Question: I have a big Circle and about 30 small bubbles which are inside the big one. The small bubbles can not go out of the big Circle, and when on of the small bubbles meets another they deflect to the opposite direction.
This is the code for the deflection of two small circles:
'''
var xVelocityBubble1 = Math.random();
var yVelocityBubble1 = Math.random();
var xVelocityBubble2 = Math.random();
var yVelocityBubble2 = Math.random();
moveBubbles = function() {
xbubble1 += xVelocityBubble1;
ybubble1 += yVelocityBubble1;
xbubble2 -= xVelocityBubble2;
xbubble2 -= yVelocityBubble2;
if (Math.sqrt(Math.pow(xbubble1 - xbubble2, 2) + Math.pow(ybubble1 - ybubble2, 2)) < radius * 2) {
xVelocityBubble1 *= -1;
yVelocityBubble1 *= -1;
xVelocityBubble2 *= -1;
yVelocityBubble2 *= -1;
}
}
'''

Now, here is the problem. As you can see on this picture, sometimes my bubbles are colliding, and I do not know why. Everything works fine until one circle gets crashed, then suddenly more and more bubbles are in a war. Have a look at circles 375, 240,330 and 410. First I thought this might has something to do with the different velocities, but that was not the problem. Has anyone any idea?
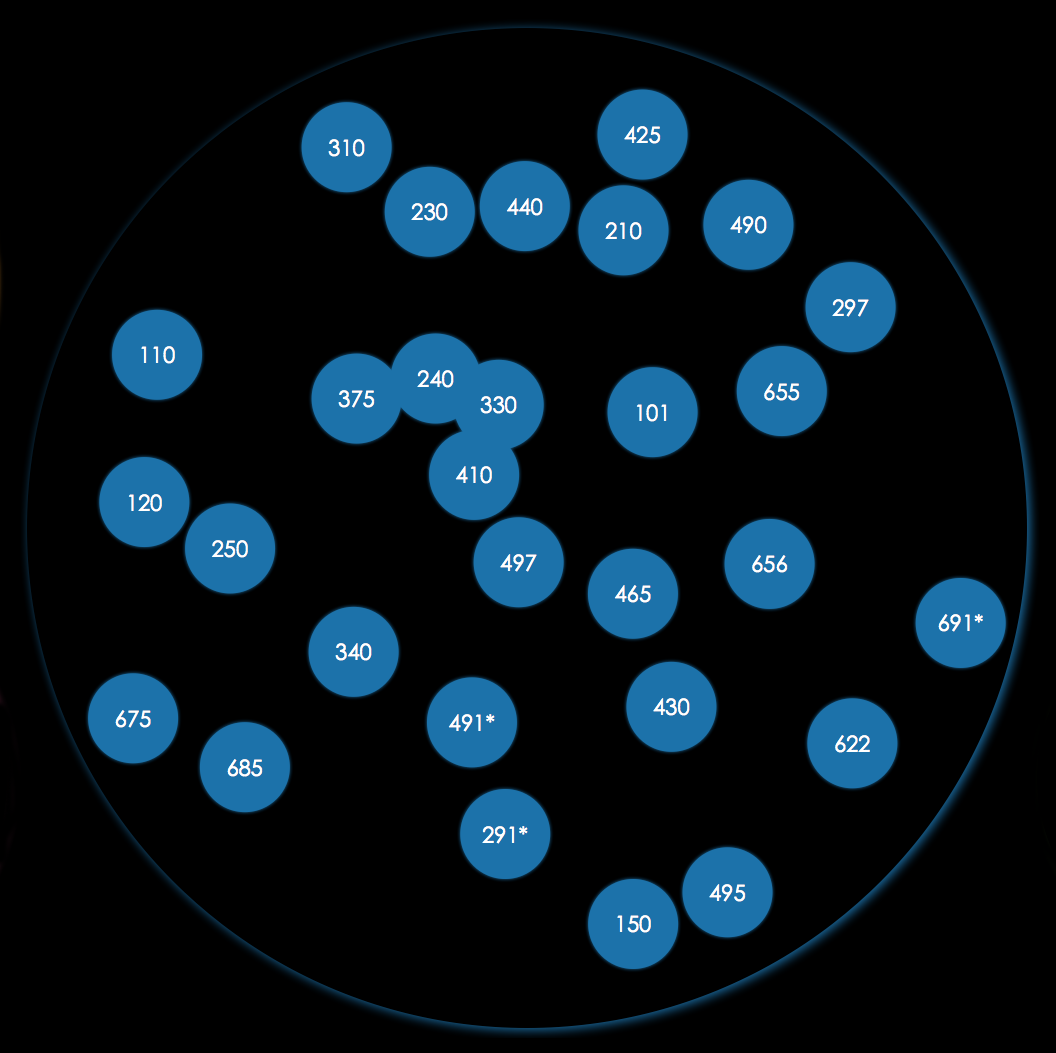
Answer: Your code assumes that the circles collide because they are moving straight towards each other, and therefore the reaction of the collision would be that both circles go in the exact opposite direction instead.
For circles meeting that are moving in almost the same direction, that reaction will be strange. You should calculate the angle where the circles meet, and from that calculate how much momentum they exchange and how that affects each circle.
It's probably because of that erratic reaction combined with circles doing more than one collision in one round of calculations that makes them move into each other. As a circle make a 180 degree turn for any collision, that means that if it collides two times (or any even number) it will just continue going as if nothing happened.